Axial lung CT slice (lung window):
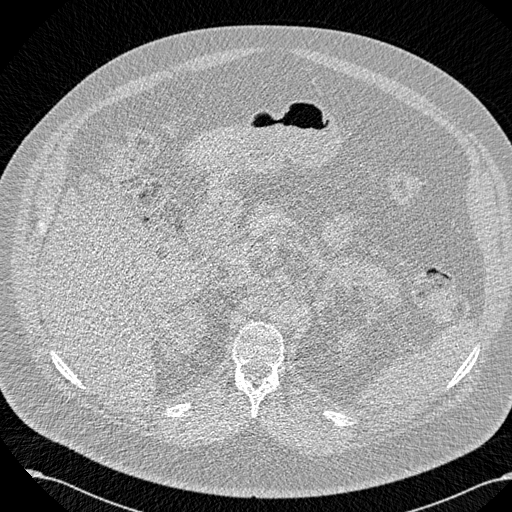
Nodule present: no